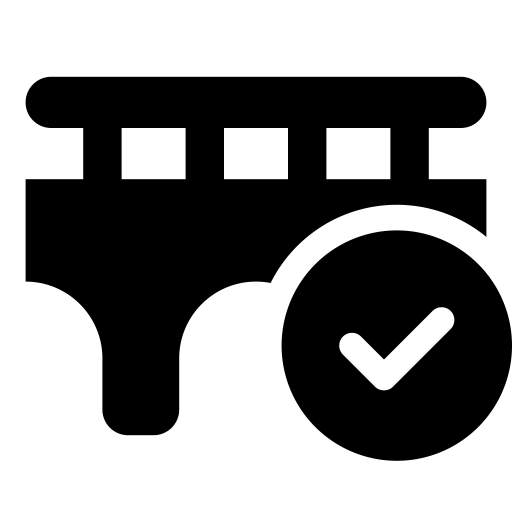
Tags: icon, FontAwesome, fa-icon, solid, bridge, circle, check